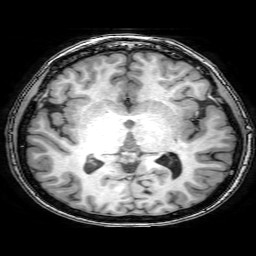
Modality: T1w
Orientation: coronal
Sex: female
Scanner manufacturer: philips
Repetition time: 0.008137 s
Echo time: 0.00374 s